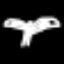
Label: palm tree